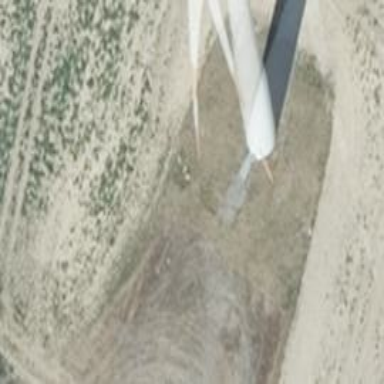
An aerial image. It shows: Wind generator of the horizontal axis type made by Vestas.